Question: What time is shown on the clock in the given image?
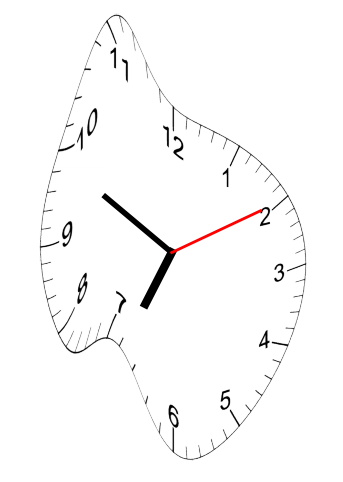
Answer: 06:49:10